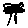
Label: tree